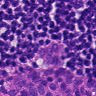
Metastatic tissue present: yes